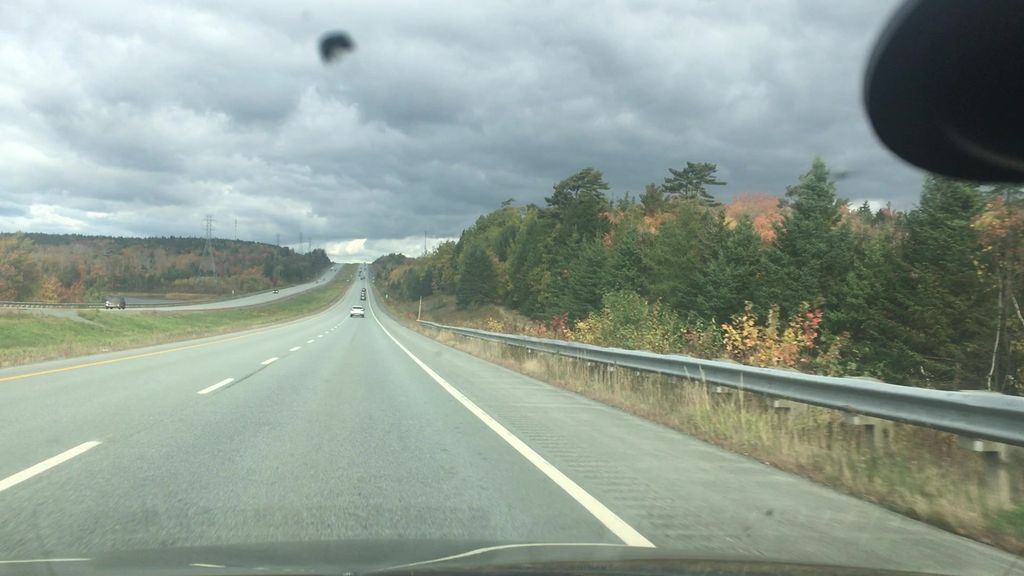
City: halifax